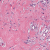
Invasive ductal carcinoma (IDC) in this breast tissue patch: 0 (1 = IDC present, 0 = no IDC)